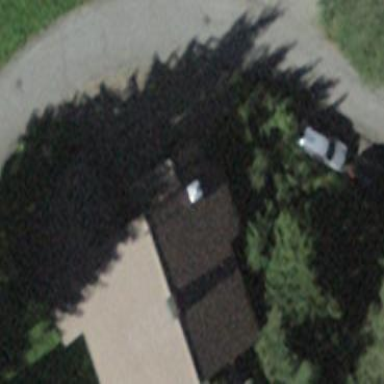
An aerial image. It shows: Building with tiled roof.